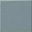
Piece: xx